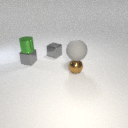
small gray metal cube below small green metal cylinder